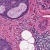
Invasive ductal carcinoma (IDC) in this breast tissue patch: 0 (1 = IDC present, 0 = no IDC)